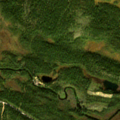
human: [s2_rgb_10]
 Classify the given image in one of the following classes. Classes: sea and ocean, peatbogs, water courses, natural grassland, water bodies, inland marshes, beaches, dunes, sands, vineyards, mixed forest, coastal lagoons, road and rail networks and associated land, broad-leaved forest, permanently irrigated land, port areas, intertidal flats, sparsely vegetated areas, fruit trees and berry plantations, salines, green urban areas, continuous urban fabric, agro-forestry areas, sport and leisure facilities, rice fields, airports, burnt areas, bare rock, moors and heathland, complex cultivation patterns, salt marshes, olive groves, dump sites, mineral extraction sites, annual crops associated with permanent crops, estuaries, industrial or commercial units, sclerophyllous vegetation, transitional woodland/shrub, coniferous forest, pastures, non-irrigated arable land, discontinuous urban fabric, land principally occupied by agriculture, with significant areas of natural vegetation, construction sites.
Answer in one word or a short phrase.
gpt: coniferous forest, peatbogs